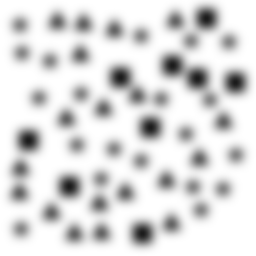
Squares: 9
Triangles: 19
Stars: 20
Total shapes: 48